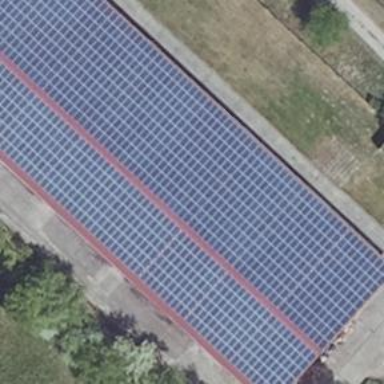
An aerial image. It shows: Building featuring small installation solar photovoltaic panel for electricity generation.